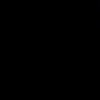
Label: space